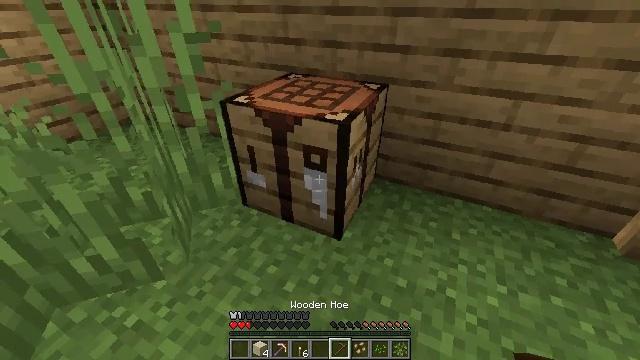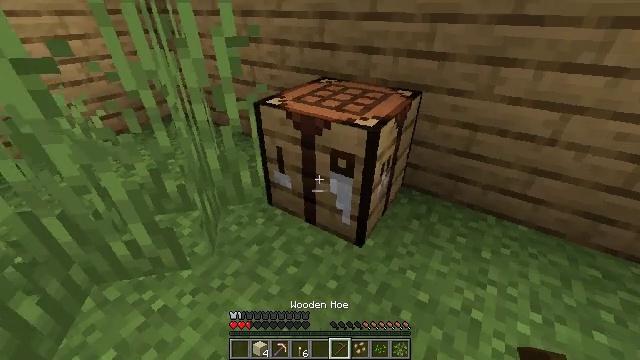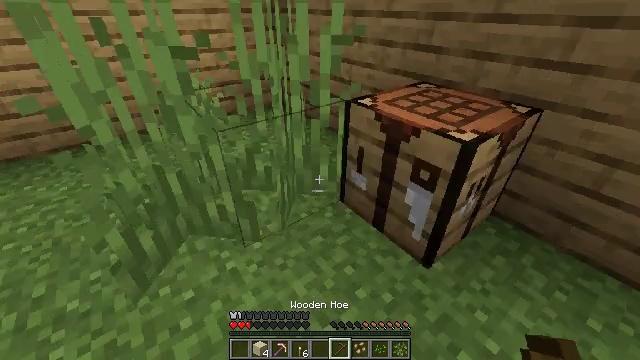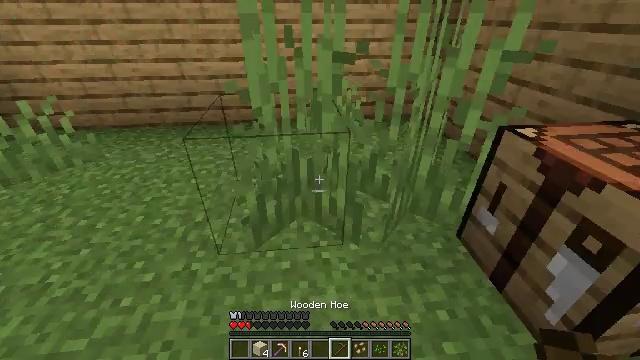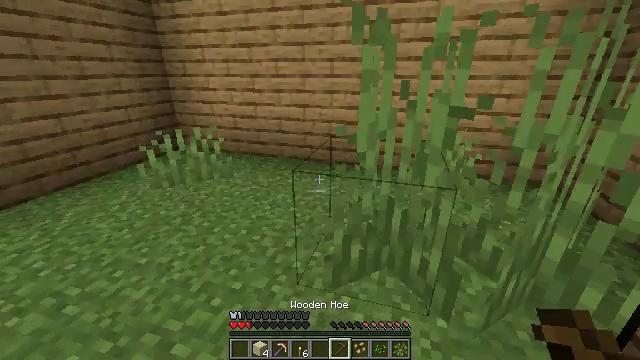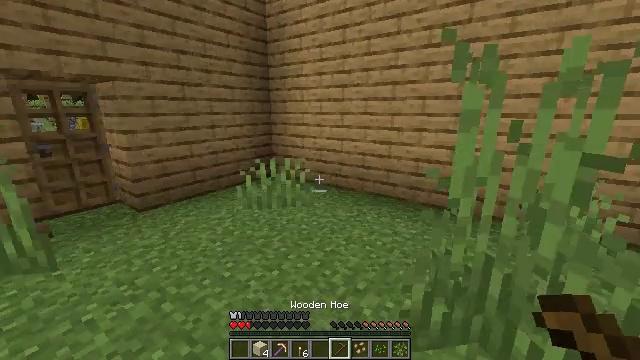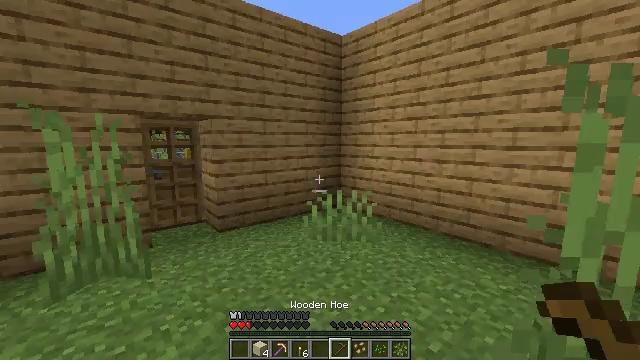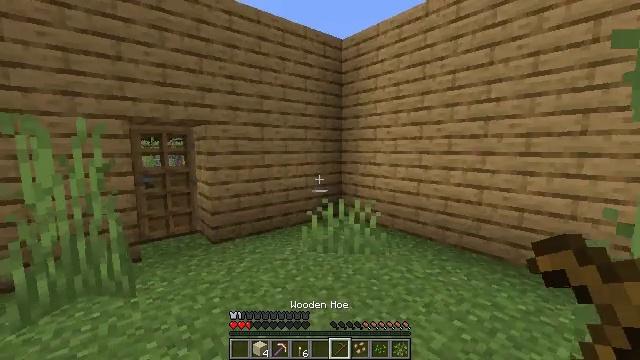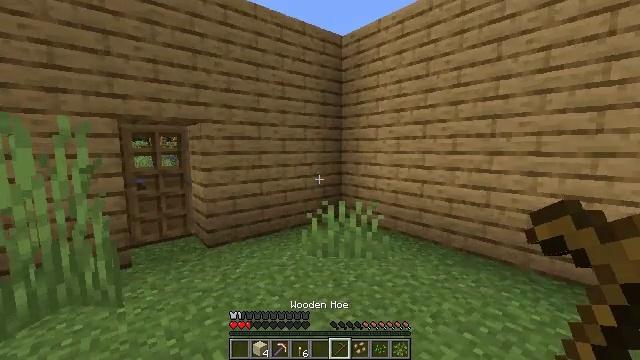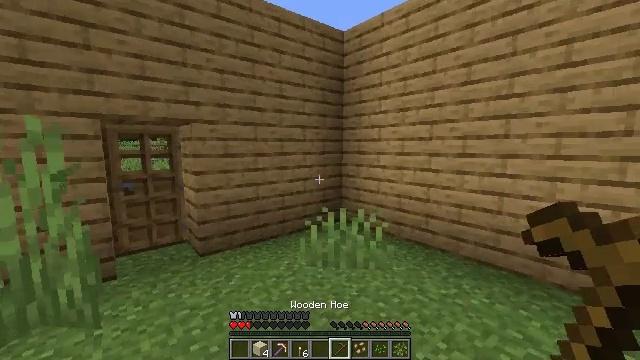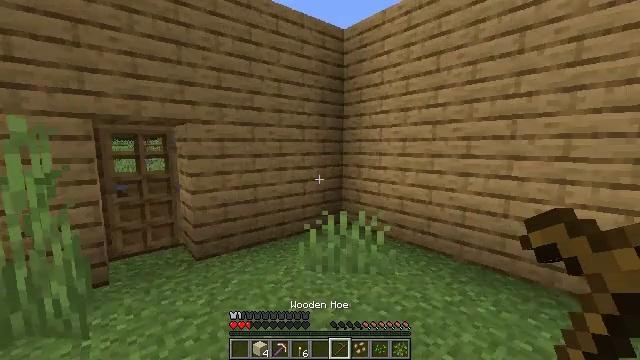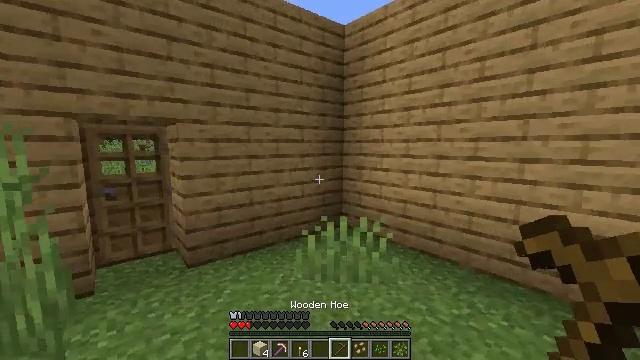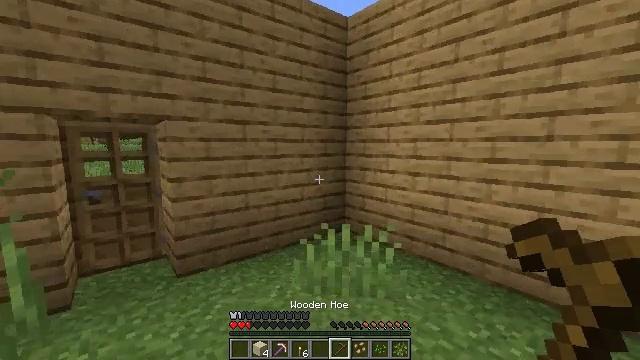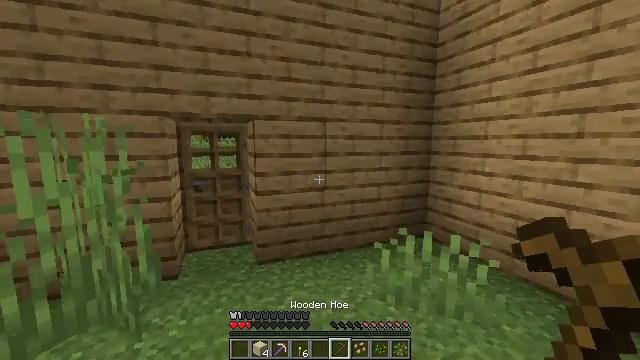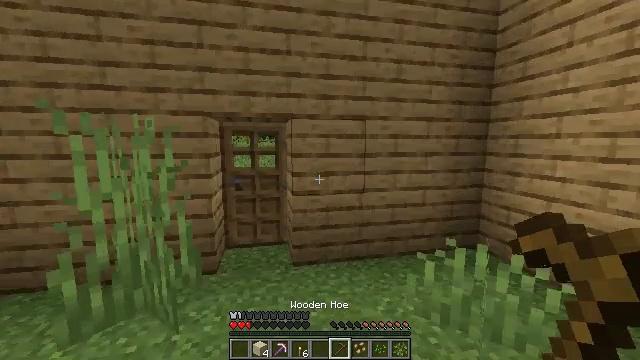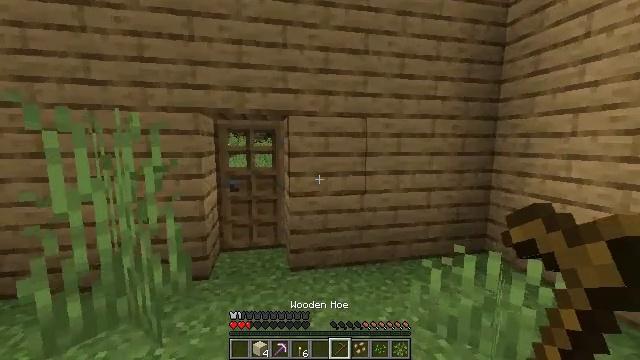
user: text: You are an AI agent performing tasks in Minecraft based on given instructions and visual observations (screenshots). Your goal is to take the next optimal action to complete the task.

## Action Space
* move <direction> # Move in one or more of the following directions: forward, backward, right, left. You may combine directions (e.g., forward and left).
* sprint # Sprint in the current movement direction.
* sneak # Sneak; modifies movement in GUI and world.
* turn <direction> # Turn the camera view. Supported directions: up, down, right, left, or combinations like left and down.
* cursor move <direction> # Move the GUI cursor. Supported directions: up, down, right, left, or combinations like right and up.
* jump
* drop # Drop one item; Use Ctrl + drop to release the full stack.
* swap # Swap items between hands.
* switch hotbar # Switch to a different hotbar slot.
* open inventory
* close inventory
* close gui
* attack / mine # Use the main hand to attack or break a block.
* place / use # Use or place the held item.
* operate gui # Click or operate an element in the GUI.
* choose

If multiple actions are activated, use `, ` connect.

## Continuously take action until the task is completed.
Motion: motion action
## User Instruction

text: Chop down the oak log.
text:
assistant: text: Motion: turn left, open inventory
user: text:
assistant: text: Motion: turn left
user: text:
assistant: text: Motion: turn left and up
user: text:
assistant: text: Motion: turn left and up
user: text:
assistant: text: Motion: move forward, turn left and up
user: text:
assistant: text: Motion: move forward, turn left and up
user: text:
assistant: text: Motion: move forward, turn up
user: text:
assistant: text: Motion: move forward
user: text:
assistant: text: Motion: move forward
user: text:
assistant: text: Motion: move forward
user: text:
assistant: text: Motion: move forward
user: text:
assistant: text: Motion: move forward
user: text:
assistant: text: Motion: move forward, turn left
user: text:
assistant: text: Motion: move forward, turn left
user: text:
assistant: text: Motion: move forward
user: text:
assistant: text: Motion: move forward
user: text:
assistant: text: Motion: move forward, turn left and down
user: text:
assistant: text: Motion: move forward, turn left
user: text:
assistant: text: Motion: move forward
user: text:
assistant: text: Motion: move forward, turn left
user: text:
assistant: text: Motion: move forward, turn left and down
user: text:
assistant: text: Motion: move forward, turn left
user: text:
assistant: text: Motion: move forward
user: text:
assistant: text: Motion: move forward, use / place
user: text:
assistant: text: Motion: move forward, use / place
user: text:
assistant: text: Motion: move forward, turn right, use / place
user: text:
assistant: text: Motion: move forward, turn right
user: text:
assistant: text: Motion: move forward
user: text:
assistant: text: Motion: move forward
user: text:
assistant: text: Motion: move forward